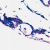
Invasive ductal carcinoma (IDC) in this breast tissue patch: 0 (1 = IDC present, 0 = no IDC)